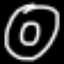
Label: donut